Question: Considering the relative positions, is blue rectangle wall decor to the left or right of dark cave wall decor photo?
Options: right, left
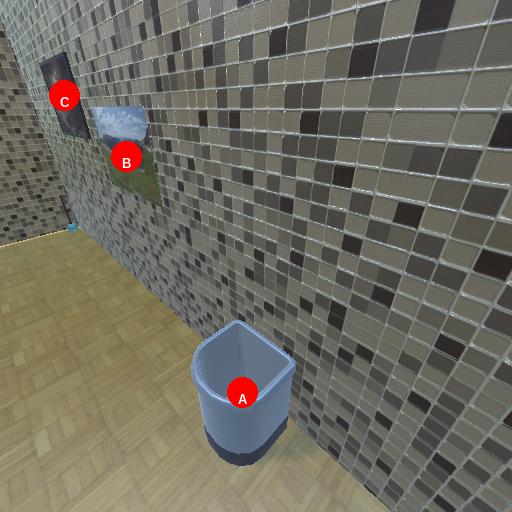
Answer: right